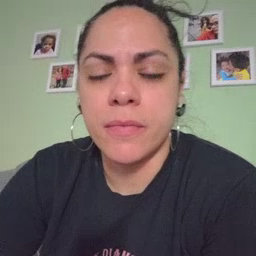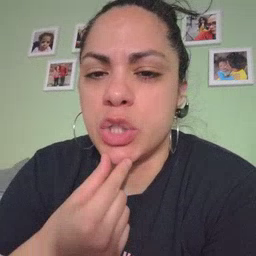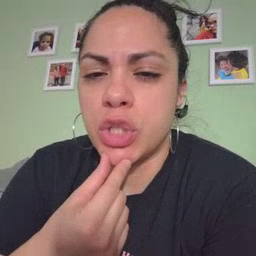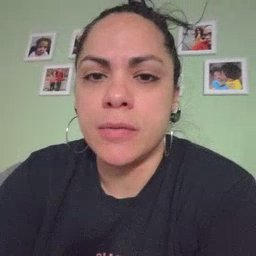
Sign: chin